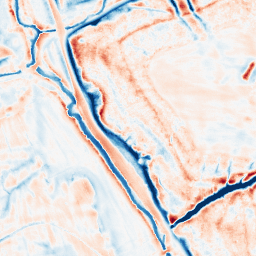
Category: edge_preserving
Decomposition family: bilateral
Decomposition parameters: d: 21
sigma_color: 75
sigma_space: 75
Upsampling method: sinc_blackman
Upsampling parameters: scale: 2
kernel_size: 16
Upsampling scale: 2